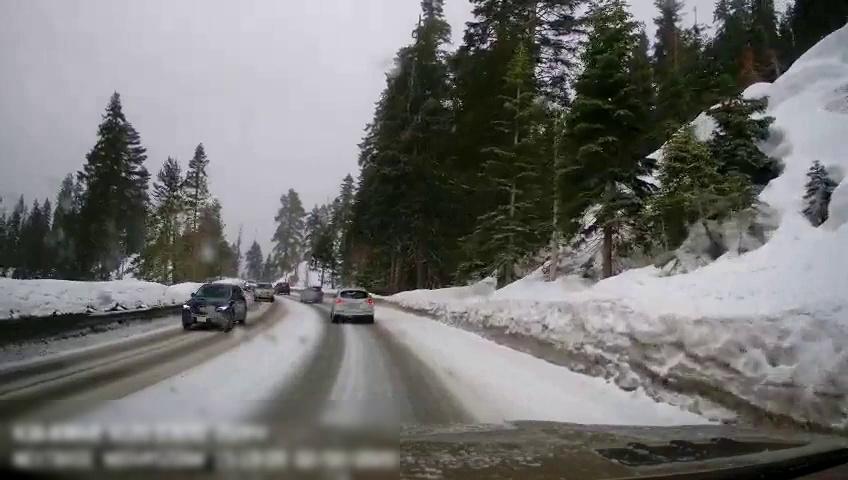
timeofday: Day
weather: Snowy
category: Drivable Space
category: Vehicles | Car
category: Vehicles | SUV
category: Vehicles | Car
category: Vehicles | Car
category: Vehicles | Car
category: Vehicles | Car